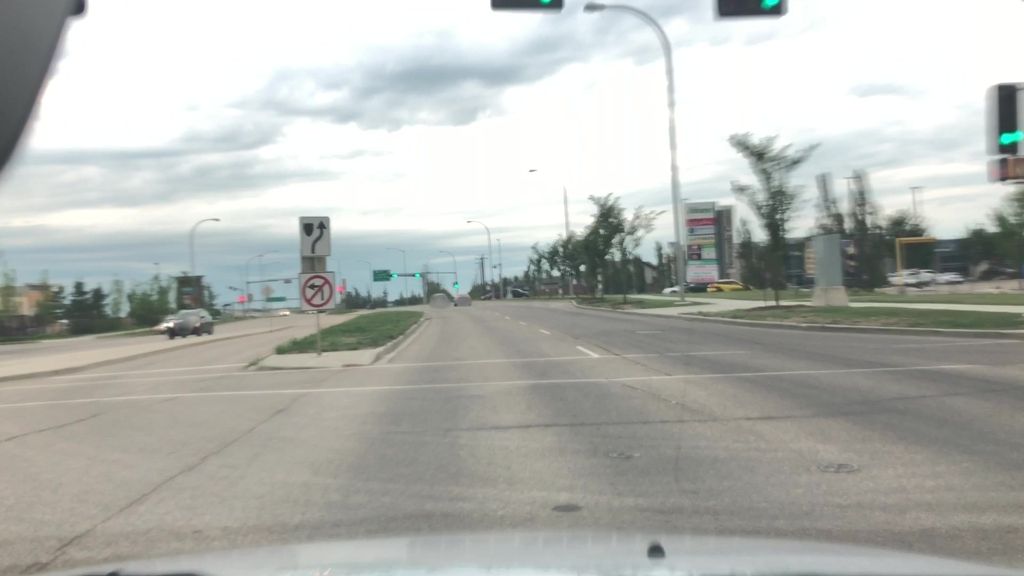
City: edmonton